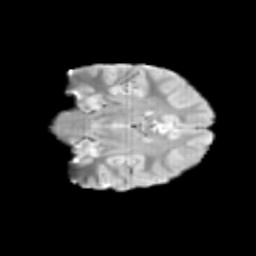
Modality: T2w
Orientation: coronal
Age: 12
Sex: male
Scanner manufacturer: siemens
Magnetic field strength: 3 T
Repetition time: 3.8 s
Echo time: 0.07 s